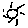
Label: sun